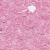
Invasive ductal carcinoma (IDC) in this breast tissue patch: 0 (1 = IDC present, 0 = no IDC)